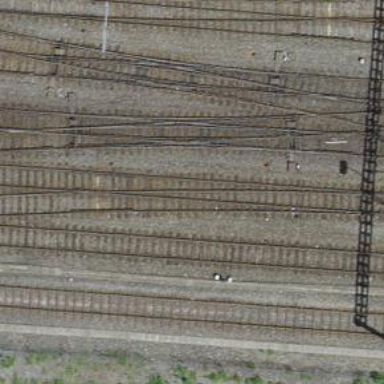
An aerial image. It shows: Railway switch.